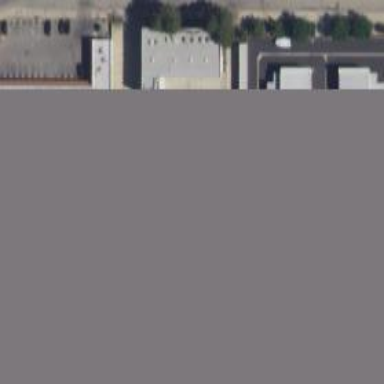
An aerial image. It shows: Warehouse building used for storing goods.